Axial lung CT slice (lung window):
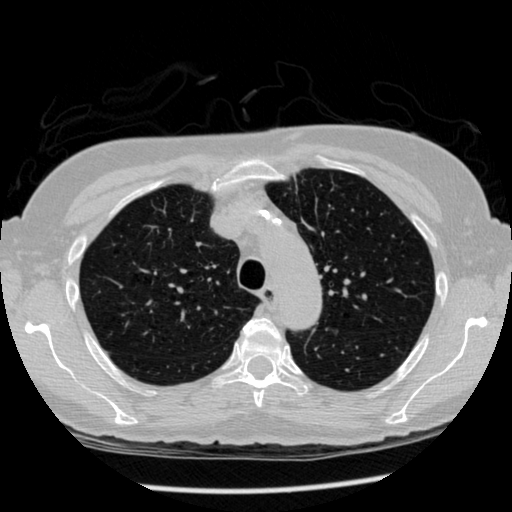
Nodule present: no